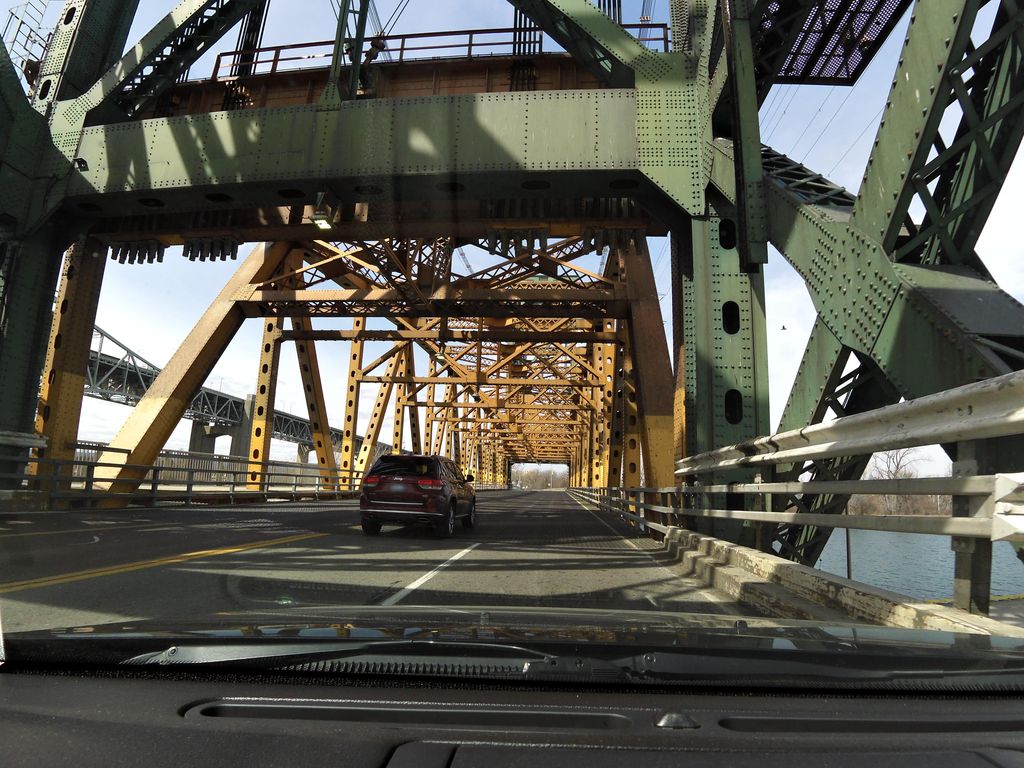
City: hamilton